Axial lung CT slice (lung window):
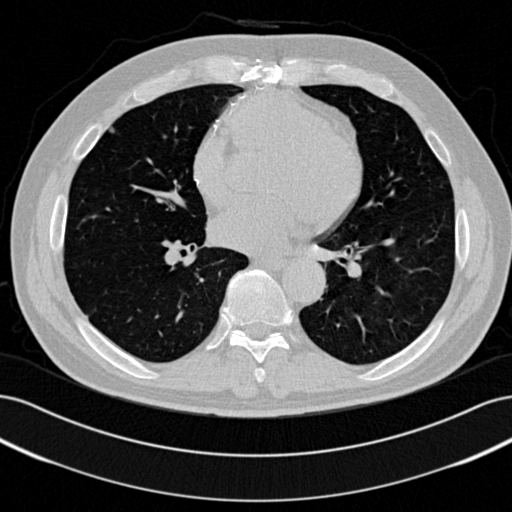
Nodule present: yes
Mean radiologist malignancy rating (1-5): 3